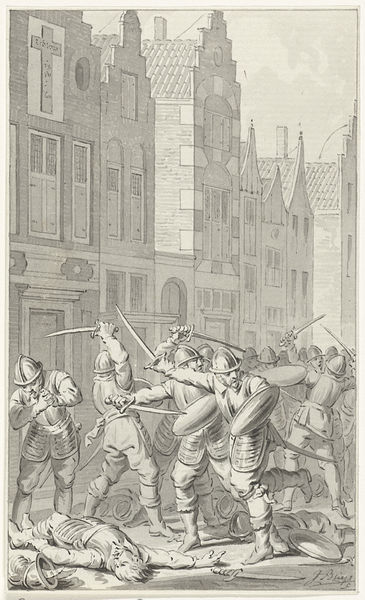
Titel: Willem van Arkel sneuvelt in de Krijtsteeg te Gorinchem, 1 december 1417
Künstler: Jacobus Buys
Standort: Amsterdam
Institution: Rijksmuseum
Schlagwörter: church, fight, hat, men, soldier, soldiers, sword, swords, white, window, arm, black, gray, grey, windows, print, fighting, sky, houses, roof, roofs, street, village, death, armor, helmet, drawing, paper, black and white, etching, battle, beard, boots, cross, dead, injured, town, city, buildings, ground, signature, pencil, war, shield, crucifix, body, violence, chruch, sabres, tiles, hurt, corpse, killed, helmets, weapons, wounded, amsterdam, sowrd, solder, scars, shields, dispear